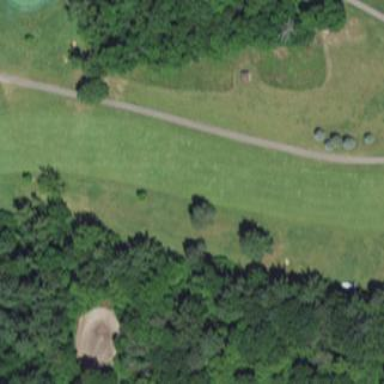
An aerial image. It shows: Grassy area designated as golf fairway.